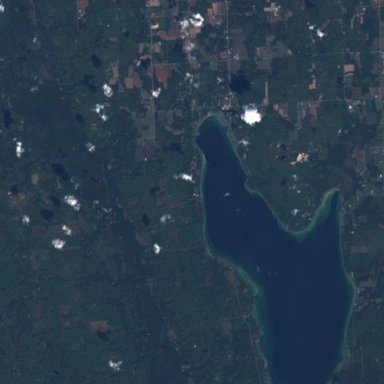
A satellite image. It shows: Serene lake.